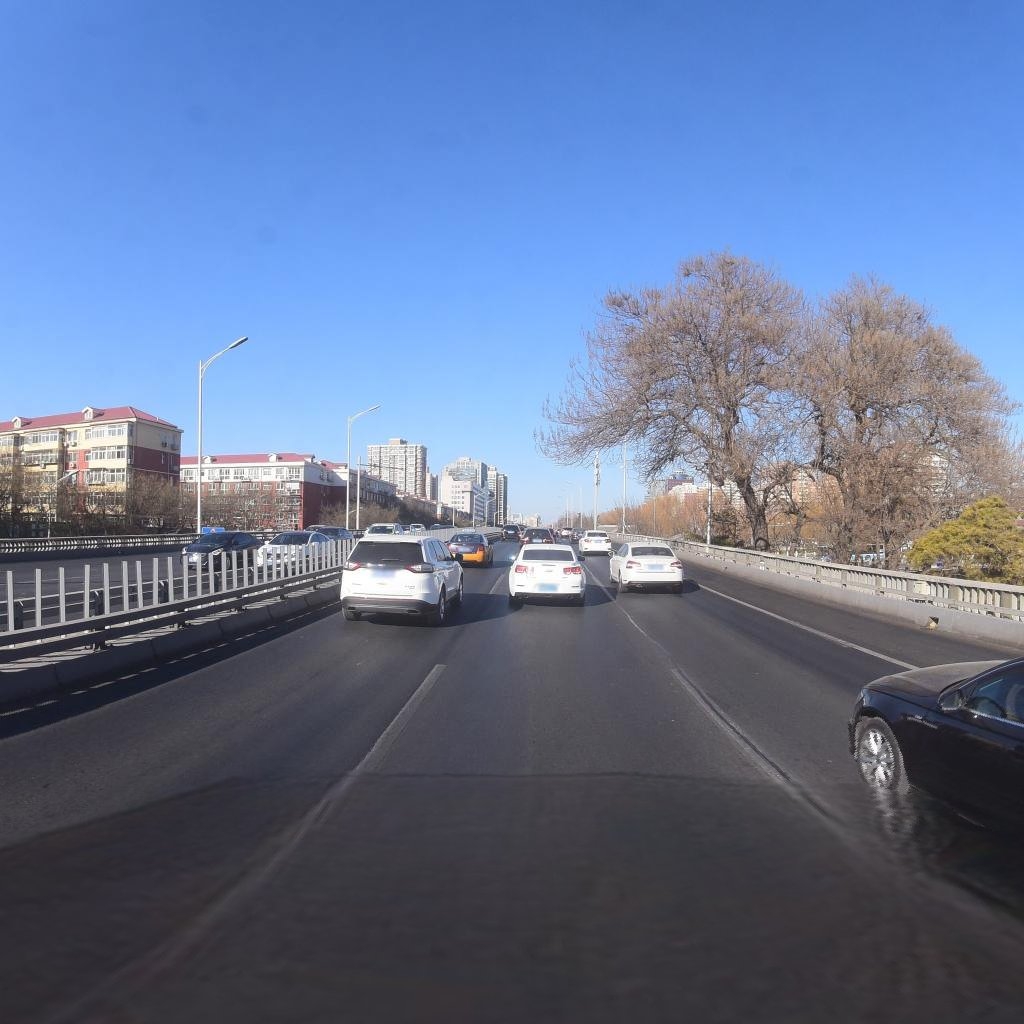
Region: Xicheng
Road damage annotations: longitudinal patch